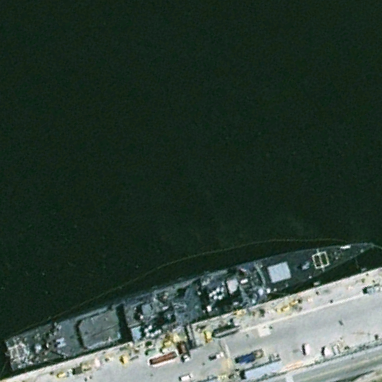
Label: cruiser